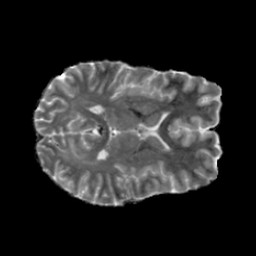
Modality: MD
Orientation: axial
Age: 26
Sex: female
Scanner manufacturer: siemens
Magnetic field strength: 6.98 T
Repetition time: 7.776 s
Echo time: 0.076 s